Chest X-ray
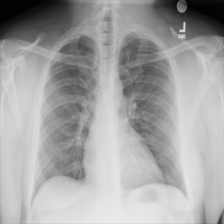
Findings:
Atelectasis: negative
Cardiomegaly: negative
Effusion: negative
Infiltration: negative
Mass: negative
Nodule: negative
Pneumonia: negative
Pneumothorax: negative
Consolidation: negative
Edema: negative
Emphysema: negative
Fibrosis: negative
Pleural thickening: negative
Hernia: negative